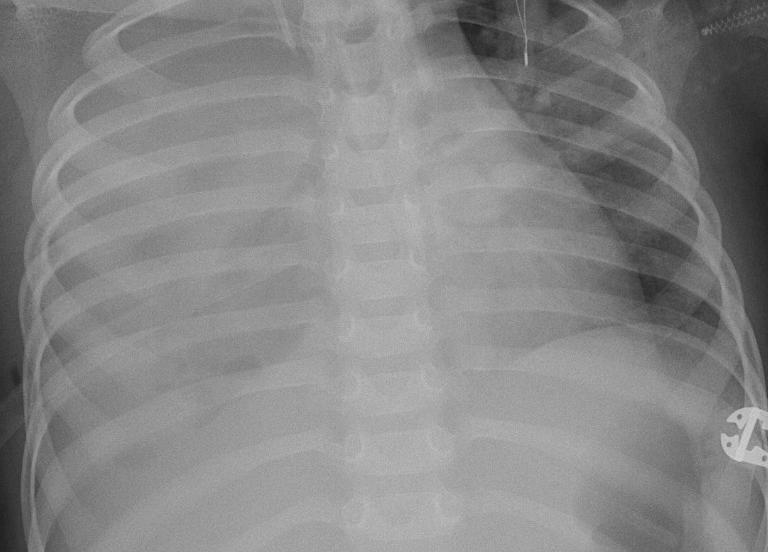
Diagnosis: PNEUMONIA